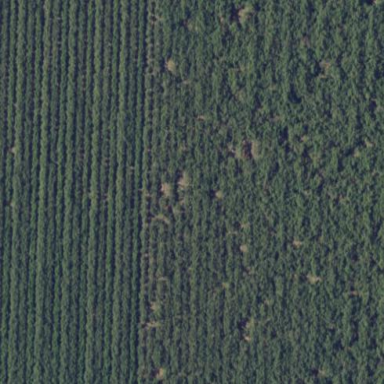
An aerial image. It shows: Orchard filled with almond trees.